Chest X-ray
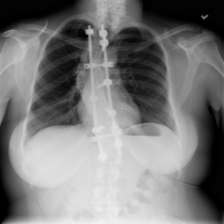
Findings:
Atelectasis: negative
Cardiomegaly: negative
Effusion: negative
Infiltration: negative
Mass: negative
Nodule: negative
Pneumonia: negative
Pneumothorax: negative
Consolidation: negative
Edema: negative
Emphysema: negative
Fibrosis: negative
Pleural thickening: negative
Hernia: negative